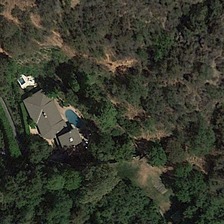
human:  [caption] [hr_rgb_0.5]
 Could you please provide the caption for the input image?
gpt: a large number of trees were planted around the house with grey roof .

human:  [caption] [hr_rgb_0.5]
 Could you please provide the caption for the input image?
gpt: an open swimming pool was built behind the grey roof of the house .

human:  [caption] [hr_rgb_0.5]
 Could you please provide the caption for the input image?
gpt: an open swimming pool was built behind the grey roof of the house .

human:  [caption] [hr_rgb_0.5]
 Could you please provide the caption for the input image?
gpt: a large number of trees were planted around the house with grey roof .

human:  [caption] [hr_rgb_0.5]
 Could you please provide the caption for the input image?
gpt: a large number of trees were planted around the house with grey roof .